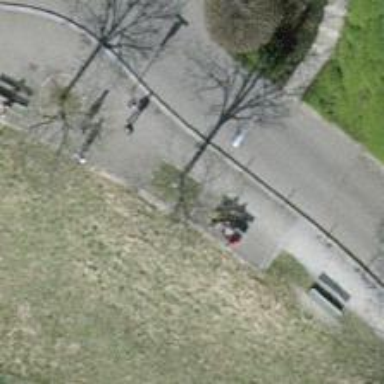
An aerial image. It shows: Bench for seating.